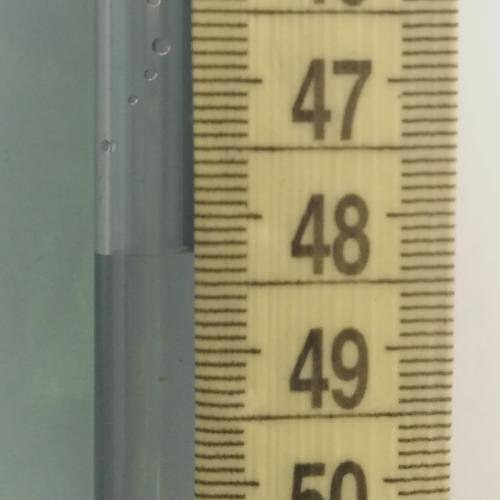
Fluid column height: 48.3 cm